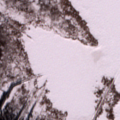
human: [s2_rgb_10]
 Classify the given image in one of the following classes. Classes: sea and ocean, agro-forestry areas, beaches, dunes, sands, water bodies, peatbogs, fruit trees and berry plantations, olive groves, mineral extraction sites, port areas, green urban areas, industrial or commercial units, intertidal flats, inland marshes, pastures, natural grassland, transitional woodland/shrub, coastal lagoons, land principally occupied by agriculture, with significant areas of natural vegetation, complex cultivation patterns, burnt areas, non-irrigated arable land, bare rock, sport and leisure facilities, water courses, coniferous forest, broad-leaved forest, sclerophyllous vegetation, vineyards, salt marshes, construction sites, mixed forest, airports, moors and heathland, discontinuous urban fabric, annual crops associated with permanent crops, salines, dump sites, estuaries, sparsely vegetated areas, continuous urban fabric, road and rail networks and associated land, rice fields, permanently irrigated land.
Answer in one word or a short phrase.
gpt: non-irrigated arable land, pastures, land principally occupied by agriculture, with significant areas of natural vegetation, mixed forest, salt marshes, sea and ocean